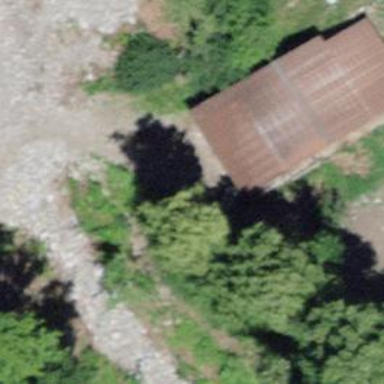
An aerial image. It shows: Barn.